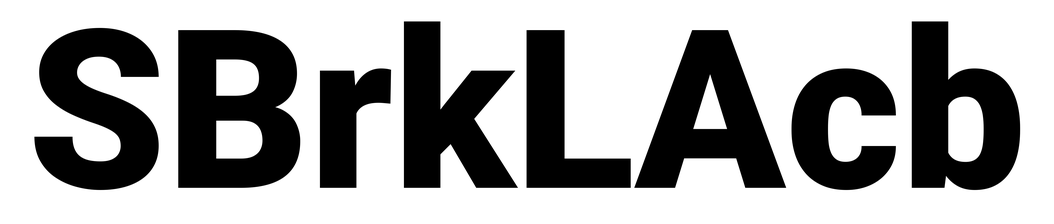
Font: Roboto_Black